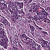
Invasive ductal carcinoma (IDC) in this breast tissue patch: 1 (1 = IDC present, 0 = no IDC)